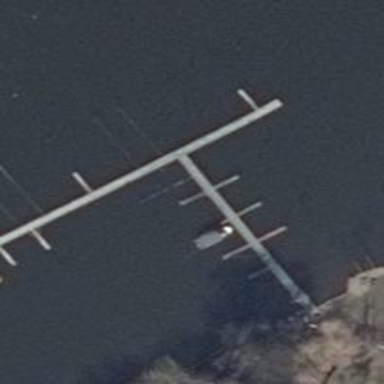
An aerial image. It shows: Man-made pier.